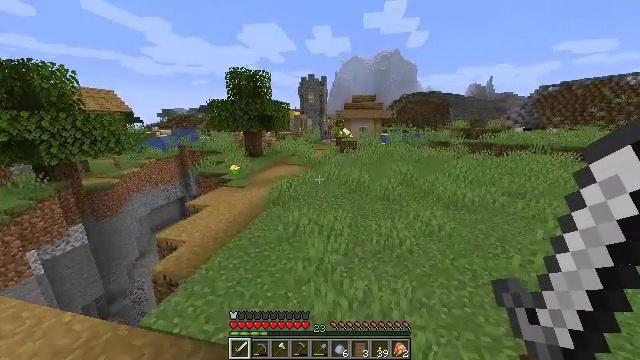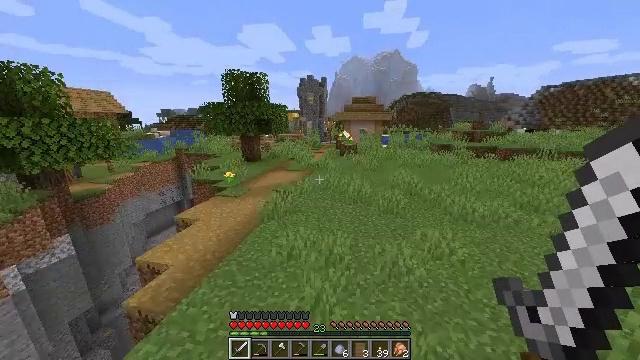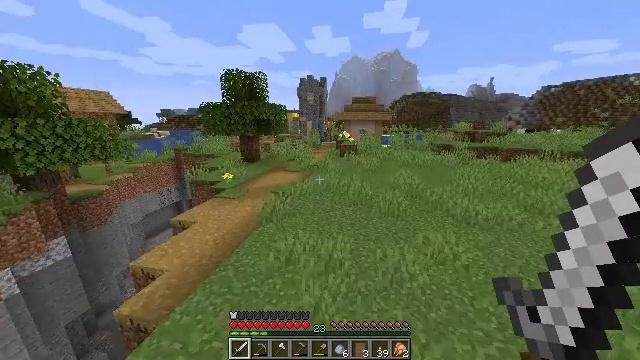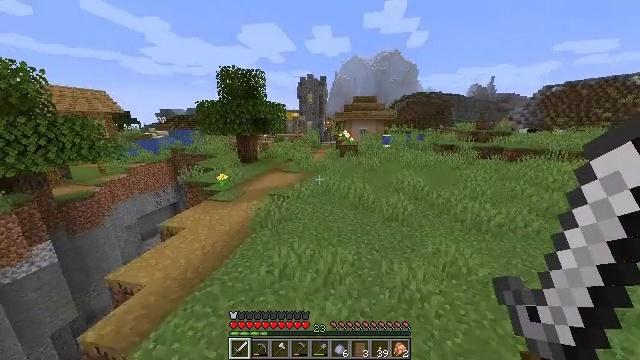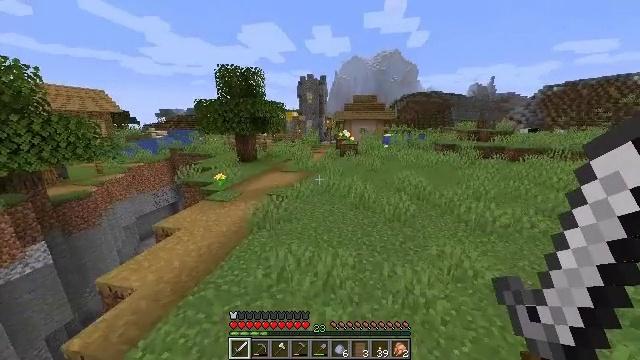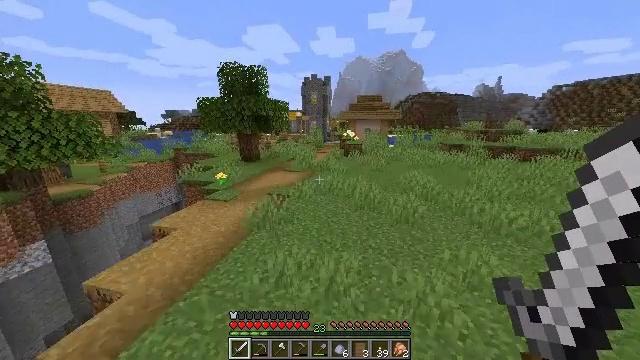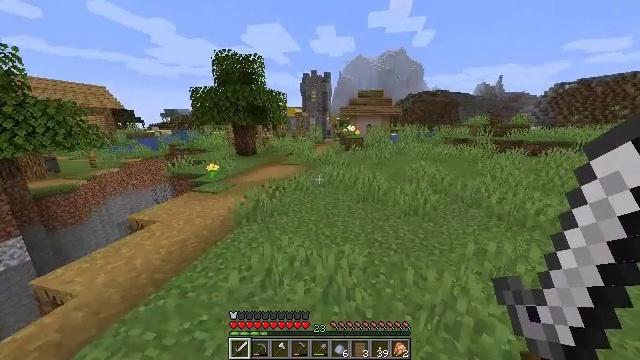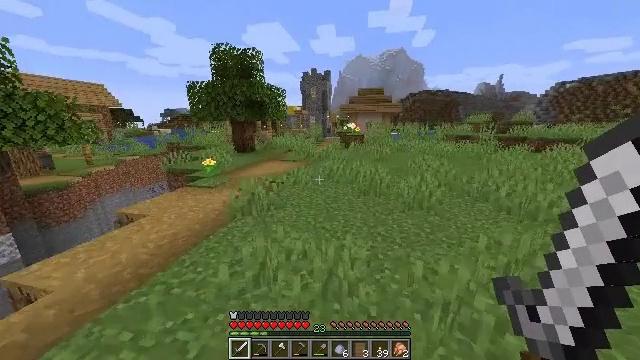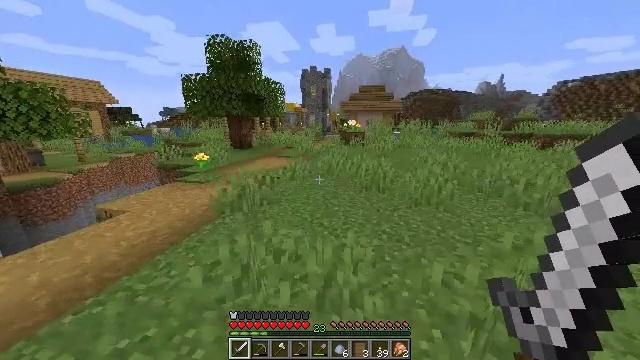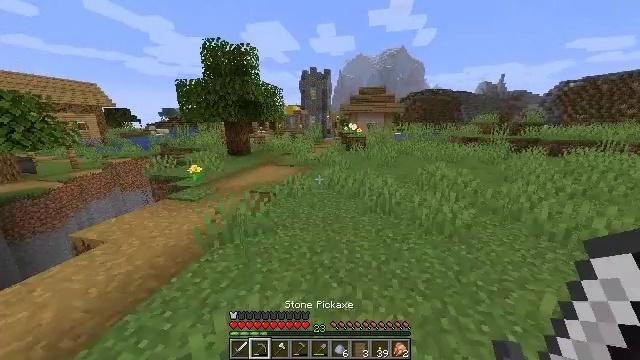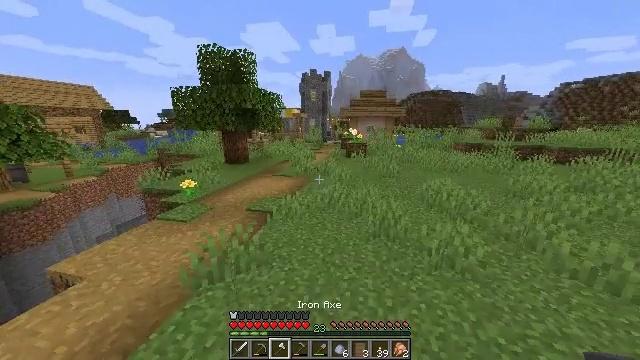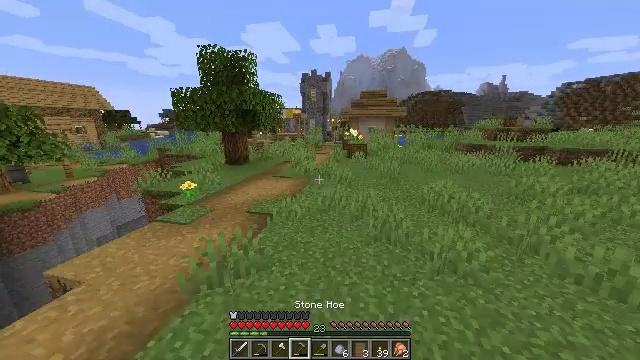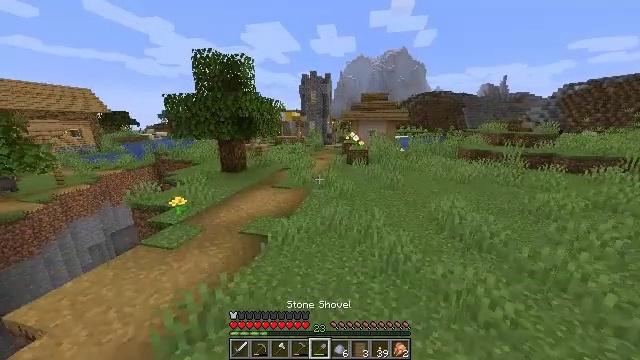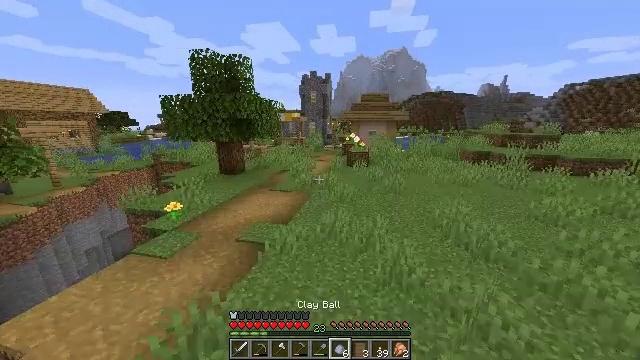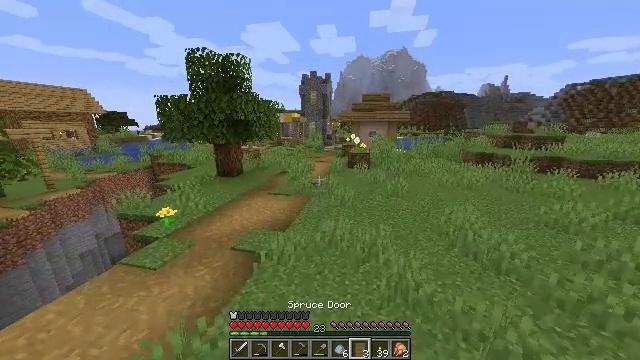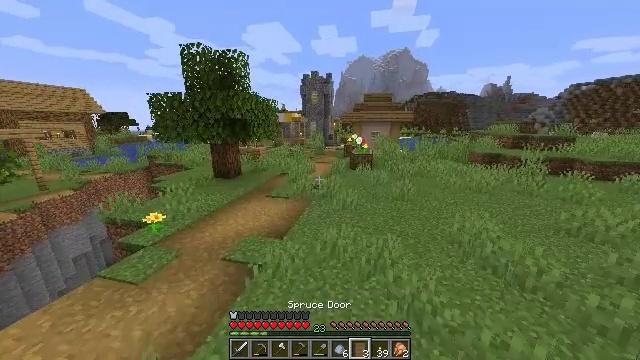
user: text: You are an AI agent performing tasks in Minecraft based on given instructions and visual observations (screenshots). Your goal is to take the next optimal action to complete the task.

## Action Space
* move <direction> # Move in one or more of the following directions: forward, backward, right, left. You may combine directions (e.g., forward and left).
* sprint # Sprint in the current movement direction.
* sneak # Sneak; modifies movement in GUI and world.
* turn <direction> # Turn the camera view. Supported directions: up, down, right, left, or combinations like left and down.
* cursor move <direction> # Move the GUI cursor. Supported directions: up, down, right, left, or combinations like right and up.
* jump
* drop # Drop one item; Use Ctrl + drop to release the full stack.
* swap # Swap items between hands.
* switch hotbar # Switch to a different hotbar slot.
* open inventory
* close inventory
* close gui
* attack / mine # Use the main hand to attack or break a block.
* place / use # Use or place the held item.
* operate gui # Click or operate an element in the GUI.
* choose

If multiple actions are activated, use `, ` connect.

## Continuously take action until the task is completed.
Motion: motion action
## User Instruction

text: Attack the brewing stand to gather it.
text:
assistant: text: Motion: move forward, sprint, jump
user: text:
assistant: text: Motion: move forward, sprint, jump
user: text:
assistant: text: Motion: move forward, sprint, jump
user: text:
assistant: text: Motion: move forward, sprint, jump
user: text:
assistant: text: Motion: move forward, sprint, turn left, jump
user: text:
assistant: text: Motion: move forward, sprint, jump
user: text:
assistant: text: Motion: move forward, sprint, jump
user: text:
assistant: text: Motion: move forward, sprint, jump
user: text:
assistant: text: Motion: move forward, sprint, jump
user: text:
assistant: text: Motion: move forward, sprint, jump
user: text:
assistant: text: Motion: move forward, sprint, jump
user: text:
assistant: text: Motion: move forward, sprint, jump
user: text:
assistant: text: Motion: move forward, sprint, jump
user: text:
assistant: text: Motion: move forward, sprint, jump
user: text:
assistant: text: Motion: move forward, sprint, jump
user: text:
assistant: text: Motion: move forward, sprint, jump
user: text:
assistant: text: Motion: move forward, sprint, jump
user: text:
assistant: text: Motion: move forward, sprint, jump
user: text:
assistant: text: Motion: move forward, sprint, jump
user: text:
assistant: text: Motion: move forward, sprint, jump
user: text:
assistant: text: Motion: move forward, sprint, jump
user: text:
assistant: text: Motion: move forward, sprint, jump
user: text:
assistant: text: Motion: move forward, sprint, jump
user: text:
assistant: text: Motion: move forward, sprint, jump
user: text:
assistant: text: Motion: move forward, sprint, jump
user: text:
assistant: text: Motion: move forward, sprint, jump
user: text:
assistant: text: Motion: move forward, sprint, jump
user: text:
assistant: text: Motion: move forward, sprint, jump
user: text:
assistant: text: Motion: move forward, sprint, jump
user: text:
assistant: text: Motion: move forward, sprint, jump